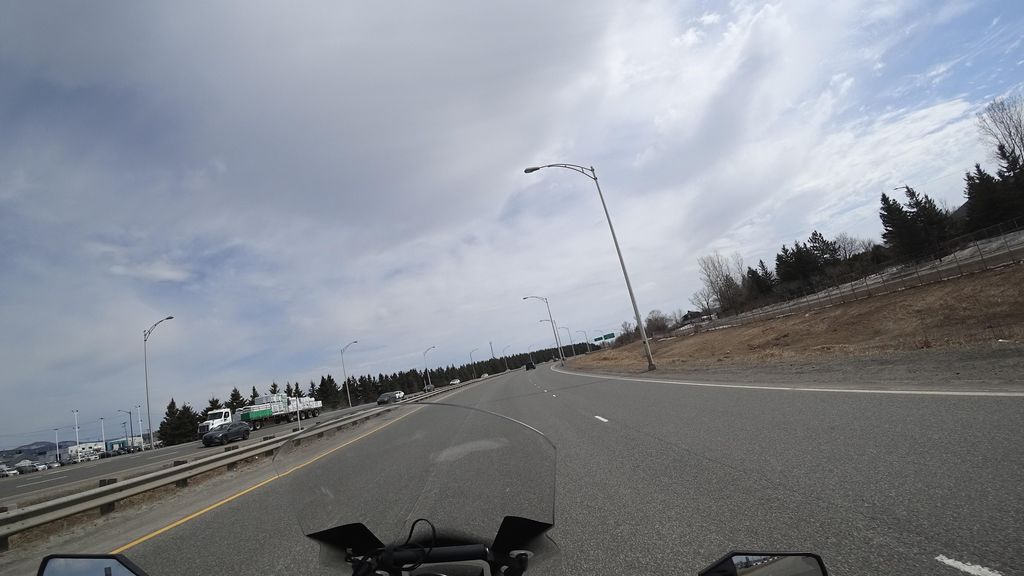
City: quebec_city